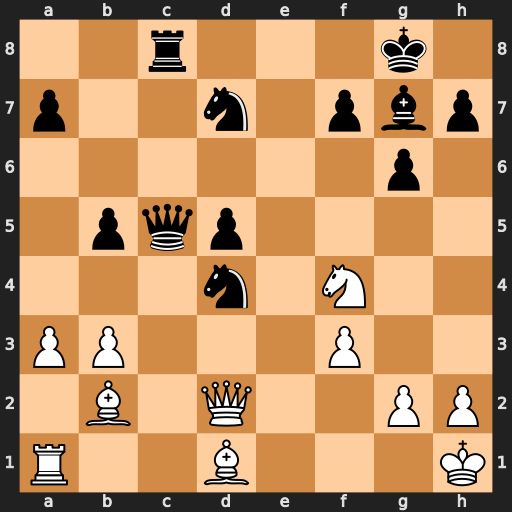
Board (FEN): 2r3k1/p2n1pbp/6p1/1pqp4/3n1N2/PP3P2/1B1Q2PP/R2B3K
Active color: w
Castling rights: -
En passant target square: -
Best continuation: Rc1 Qf8 Rxc8 Qxc8 Bxd4